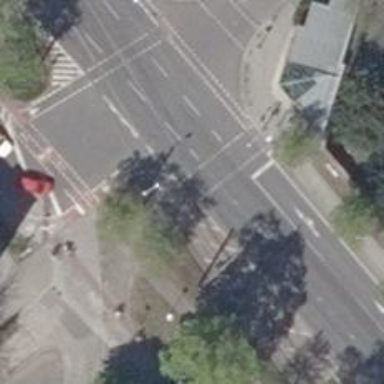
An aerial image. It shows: Asphalt footway with pedestrian crossing controlled by signals.